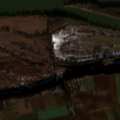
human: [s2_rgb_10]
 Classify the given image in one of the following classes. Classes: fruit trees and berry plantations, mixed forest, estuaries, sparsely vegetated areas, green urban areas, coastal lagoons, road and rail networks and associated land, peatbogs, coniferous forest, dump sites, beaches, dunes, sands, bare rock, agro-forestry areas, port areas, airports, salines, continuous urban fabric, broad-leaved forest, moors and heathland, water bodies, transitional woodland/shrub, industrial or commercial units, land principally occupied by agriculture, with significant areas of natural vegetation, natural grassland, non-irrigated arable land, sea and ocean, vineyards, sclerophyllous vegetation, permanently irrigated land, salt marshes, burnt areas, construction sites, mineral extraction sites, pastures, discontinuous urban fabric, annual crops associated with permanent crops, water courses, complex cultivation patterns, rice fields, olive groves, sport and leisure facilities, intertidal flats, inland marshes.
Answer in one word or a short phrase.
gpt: non-irrigated arable land, land principally occupied by agriculture, with significant areas of natural vegetation, transitional woodland/shrub, inland marshes, water courses